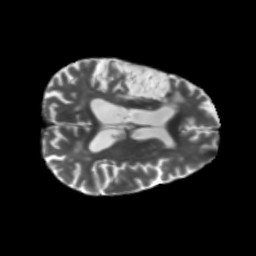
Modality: T2w
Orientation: axial
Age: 58
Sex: male
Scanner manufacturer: siemens
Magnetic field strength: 3 T
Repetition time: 5.25 s
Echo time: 0.08 s